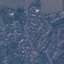
Label: Residential